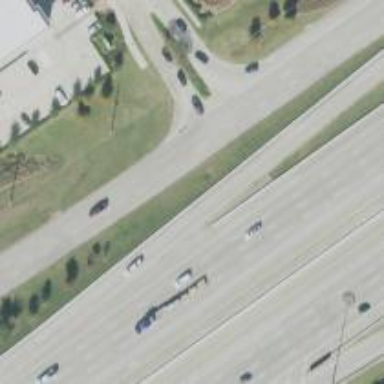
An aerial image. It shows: Secondary road with frontage road alongside.